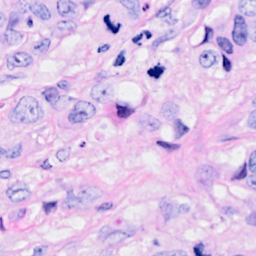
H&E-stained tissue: Breast